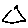
Label: triangle